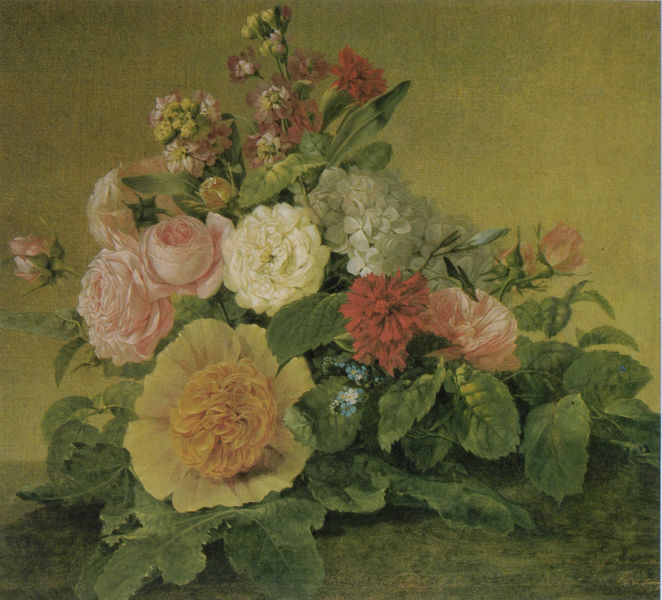
Künstler: Georg Friedrich Kersting
Standort: Dresden
Institution: Gemäldegalerie Neue Meister
Schlagwörter: blau, blätter, gemälde, schatten, weiß, aquarell, gelb, grün, ocker, blume, blumen, braun, hell, hintergrund, licht, orange, pastell, symbol, tisch, türkis, zeichnung, blüte, blüten, rose, rosen, rot, wiese, beige, malerei, ornament, wand, barock, holland, niederlande, erde, natur, boden, realismus, blatt, rokoko, rosa, zart, kohl, stilleben, stillleben, hellblau, sommer, grafik, weis, glanz, vert, pastellfarben, strauss, rüschen, feinmalerei, pfingstrose, blumenstrauss, bouquet, blütenblätter, vanitas, arrangement, nature morte, vergänglichkeit, stengel, druck, stich, nelke, tischplatte, leben, knospe, knospen, pfingstrosen, üppig, adern, nelken, päonien, hortensie, hortensien, vergissmeinicht, vergissmeinnicht, carpe diem, dolde, fantin latour, gebinde, hyazinthen, kraut, lben, primeln, ranunkel, röschen, schneeball, symbolik, untergund, wiesenblumen, zierkohl, fleurs, peinture, fresien, bauernrosen, steillleben, pfingsrose, pöonie, k#fer, k+fer, aprisokot, blütenbltter, orang